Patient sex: F
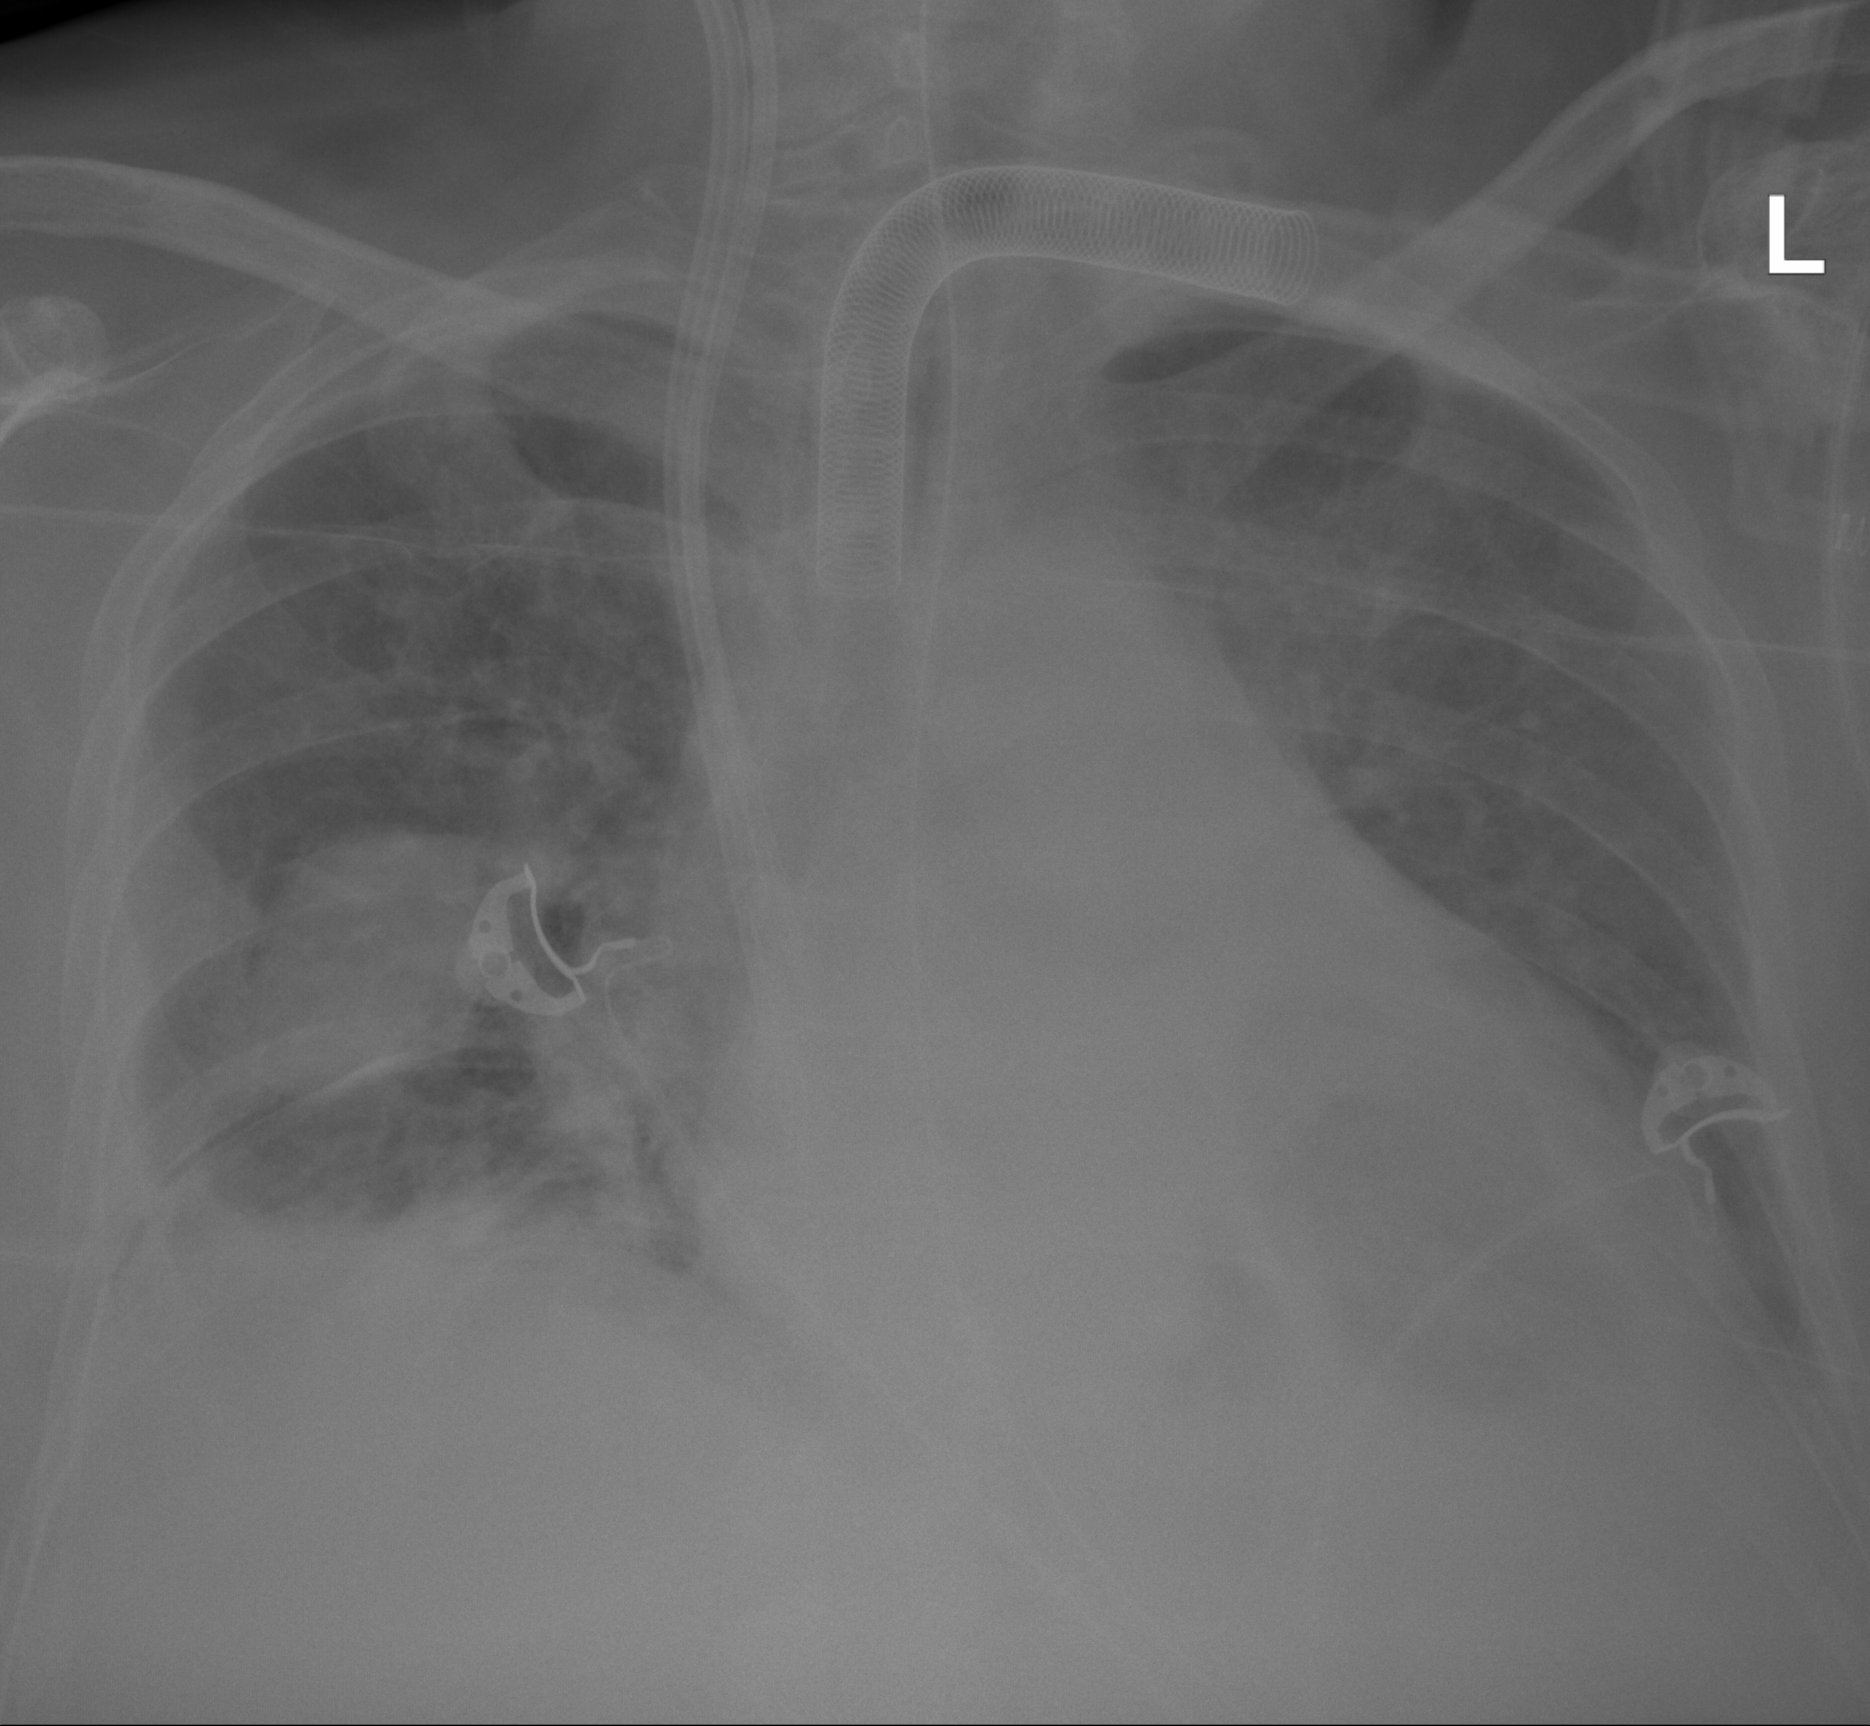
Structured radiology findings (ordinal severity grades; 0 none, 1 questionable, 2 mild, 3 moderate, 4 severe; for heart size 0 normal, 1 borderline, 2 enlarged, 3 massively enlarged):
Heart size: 1
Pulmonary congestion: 1
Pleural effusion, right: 2
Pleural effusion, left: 2
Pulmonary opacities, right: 2
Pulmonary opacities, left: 0
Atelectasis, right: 2
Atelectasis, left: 2